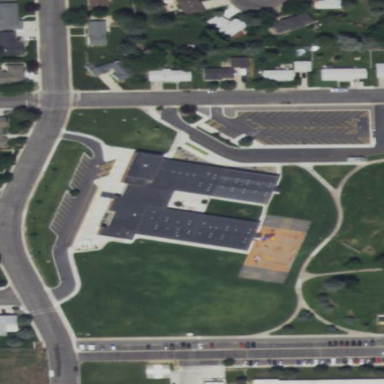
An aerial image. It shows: School building.